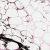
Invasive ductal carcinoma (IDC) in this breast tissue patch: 0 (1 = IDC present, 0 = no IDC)